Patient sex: F
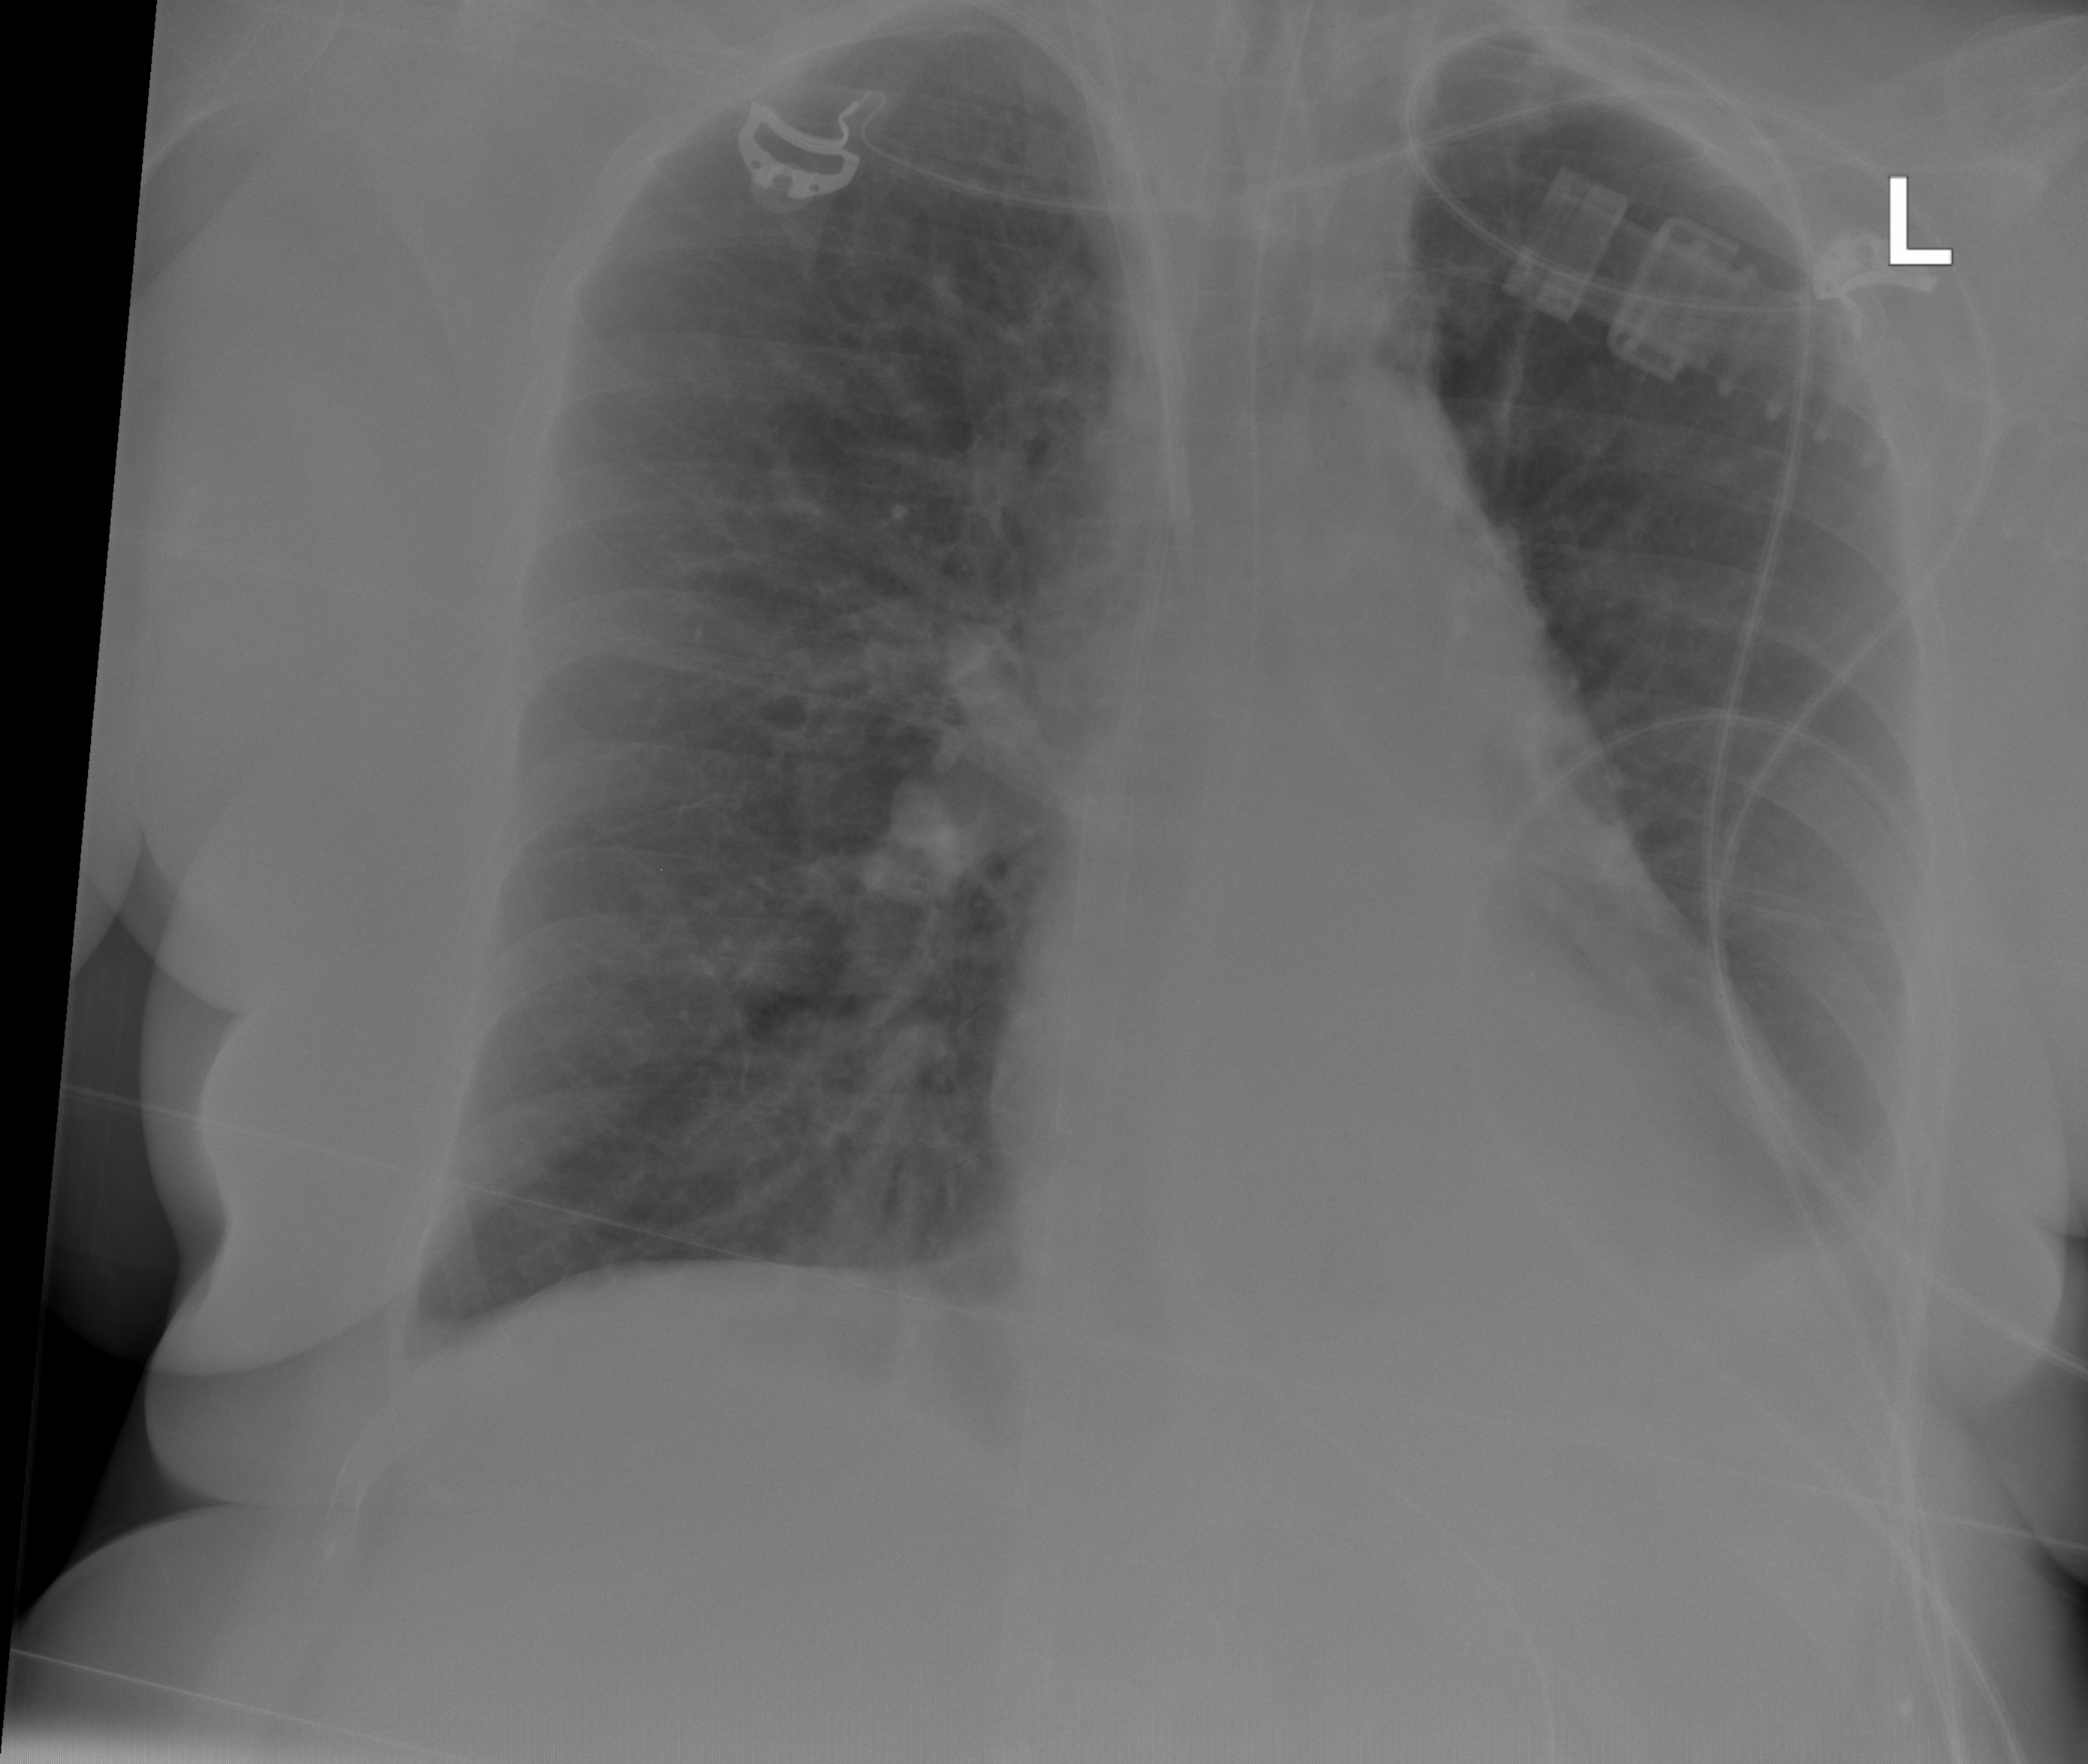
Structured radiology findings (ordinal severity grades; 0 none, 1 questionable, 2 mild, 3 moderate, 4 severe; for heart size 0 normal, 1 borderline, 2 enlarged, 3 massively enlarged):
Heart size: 0
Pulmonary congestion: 0
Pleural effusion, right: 0
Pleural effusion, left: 2
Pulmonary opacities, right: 0
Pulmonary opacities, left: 0
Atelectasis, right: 1
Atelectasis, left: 2